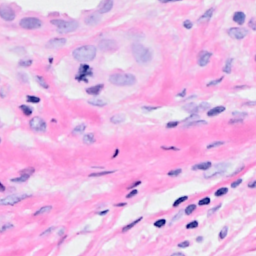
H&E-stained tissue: Breast